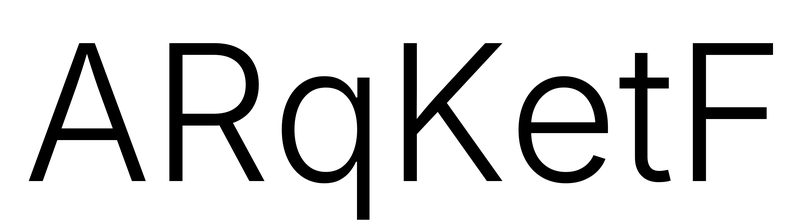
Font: Inter_Light